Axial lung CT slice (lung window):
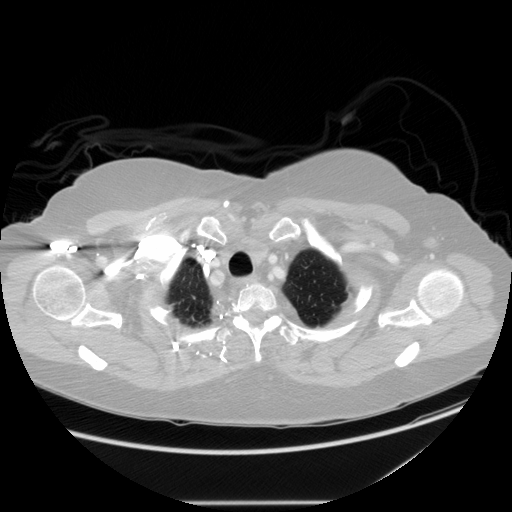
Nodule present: no